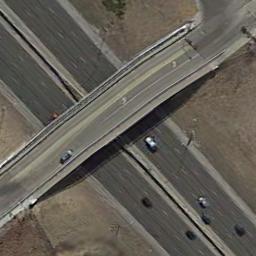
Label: overpass